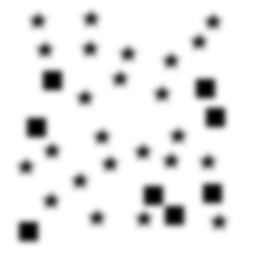
Squares: 8
Triangles: 0
Stars: 24
Total shapes: 32